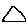
Label: triangle